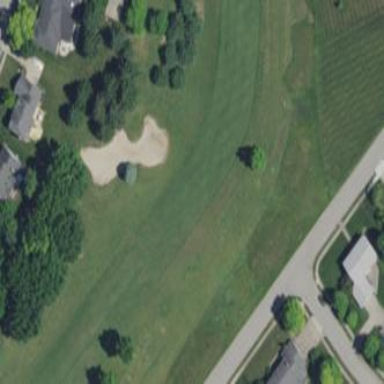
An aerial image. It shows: Grassy area designated as golf fairway.